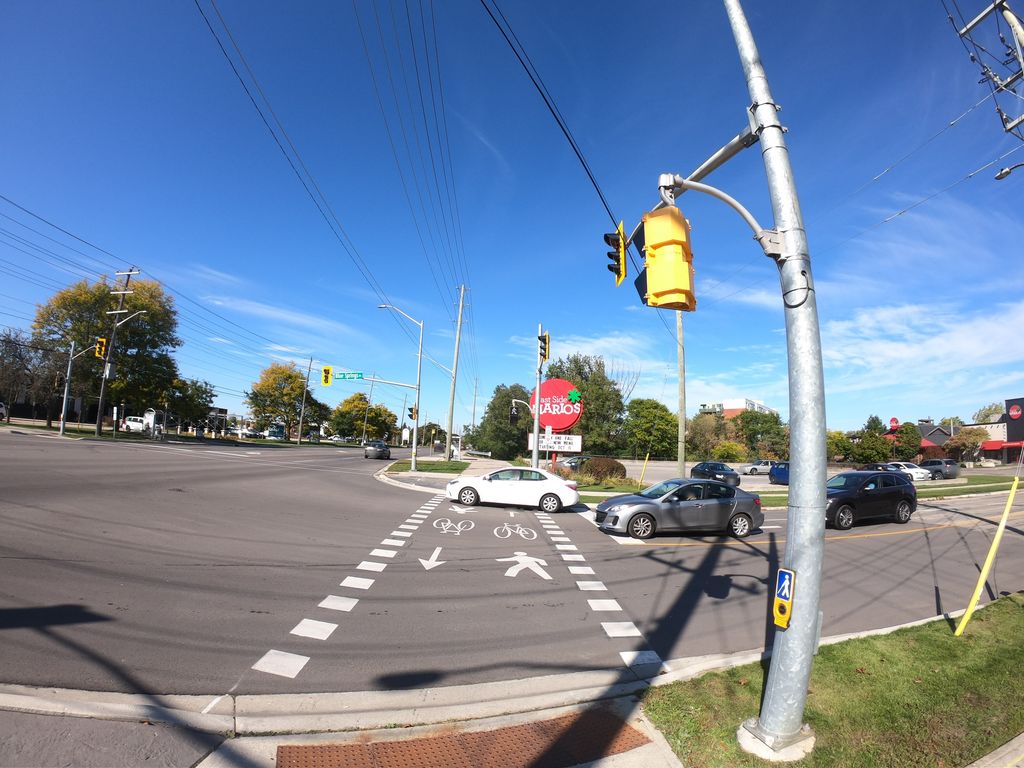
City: kitchener-waterloo